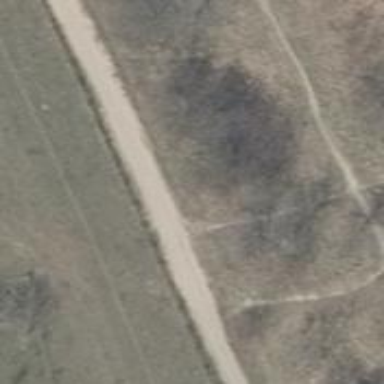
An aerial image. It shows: Path on the ground.